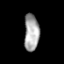
Tissue: prostate
Cell type: Fibroblasts
Senescence score: 0.78
Nuclear area (px): 537
Mean DAPI intensity: 167.512